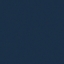
Land use / land cover: SeaLake